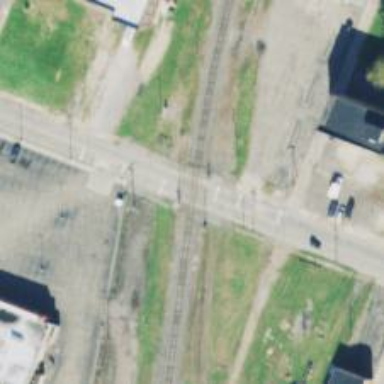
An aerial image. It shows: Railway level crossing.